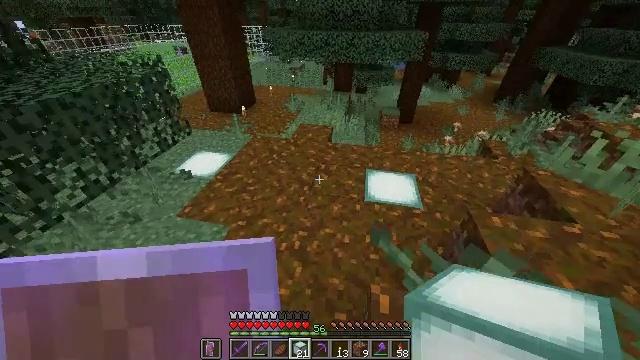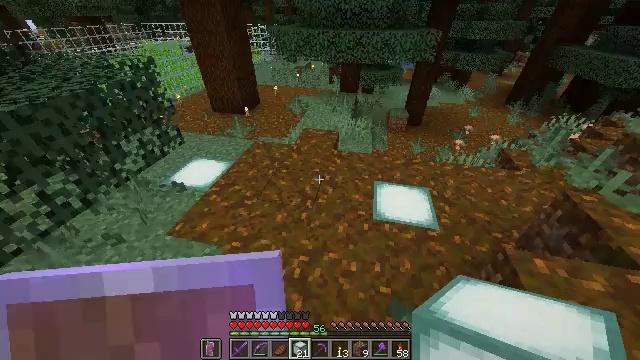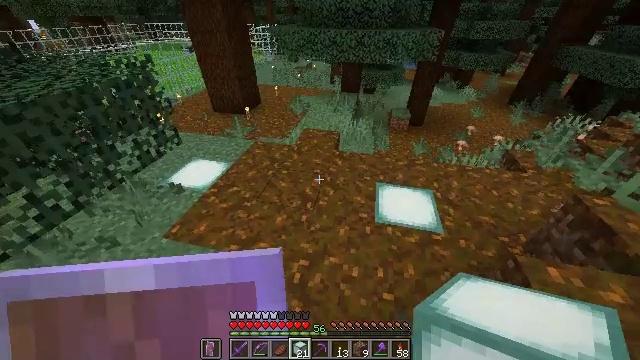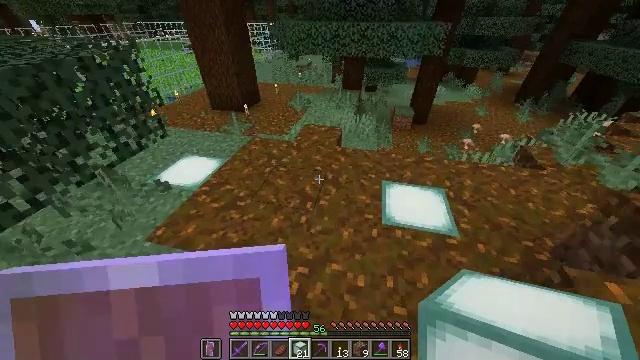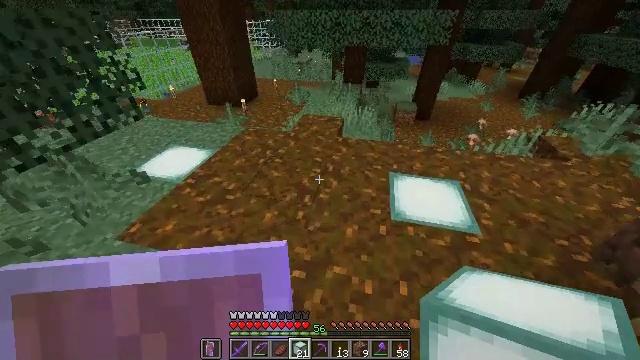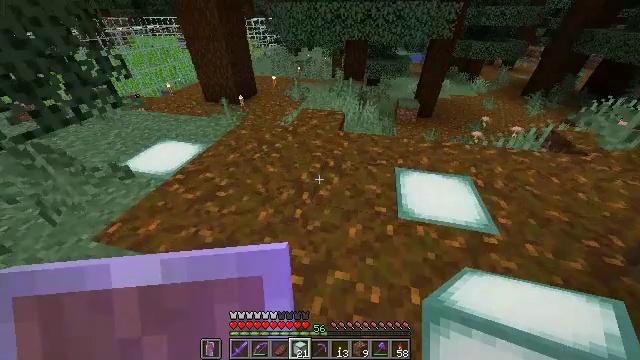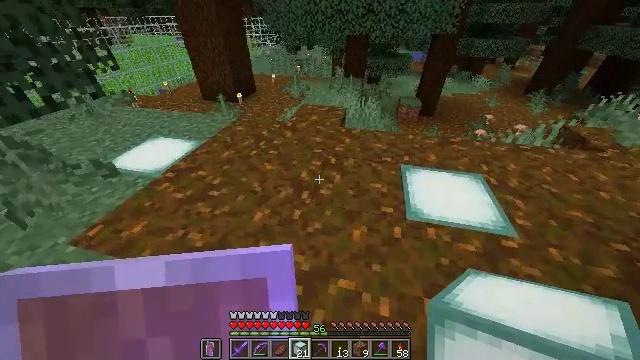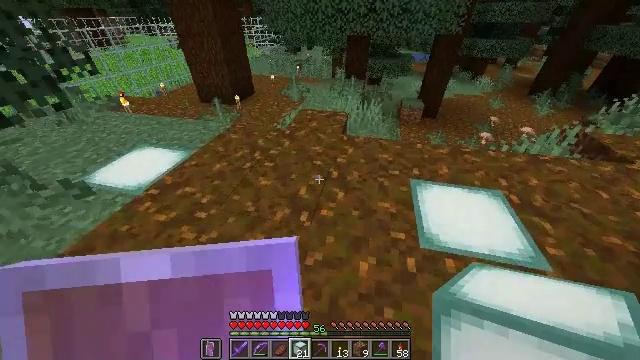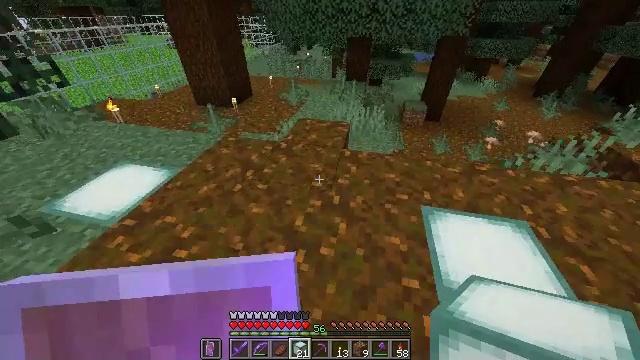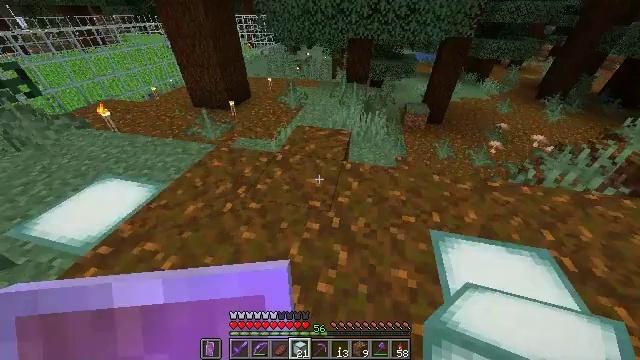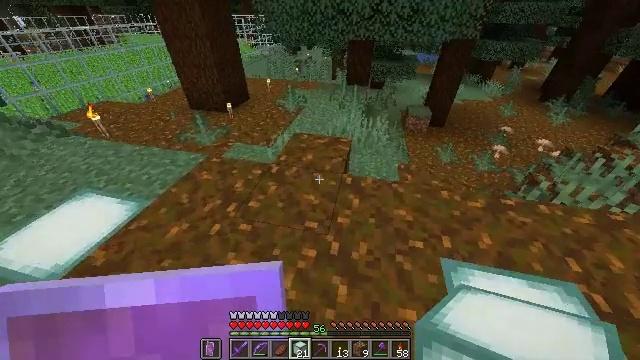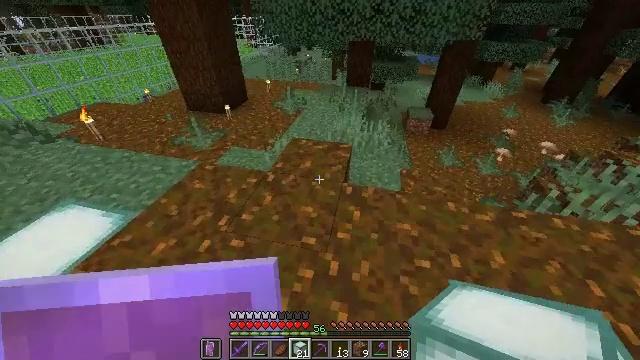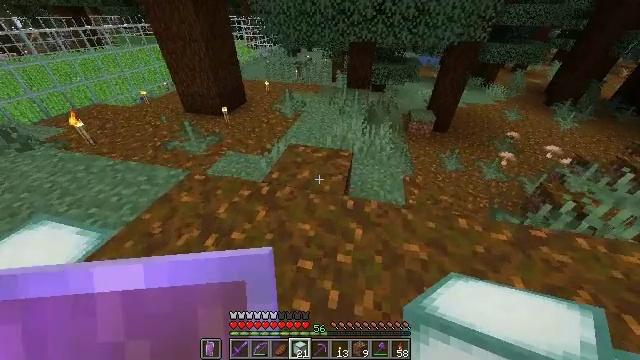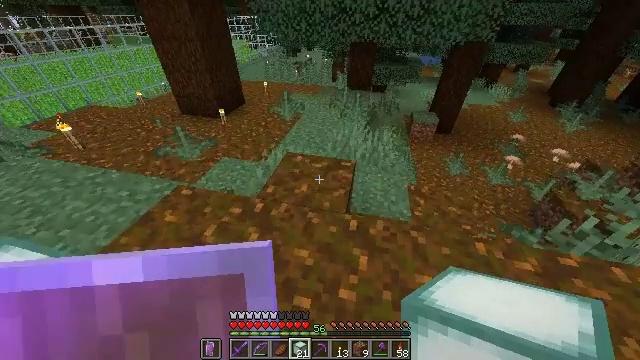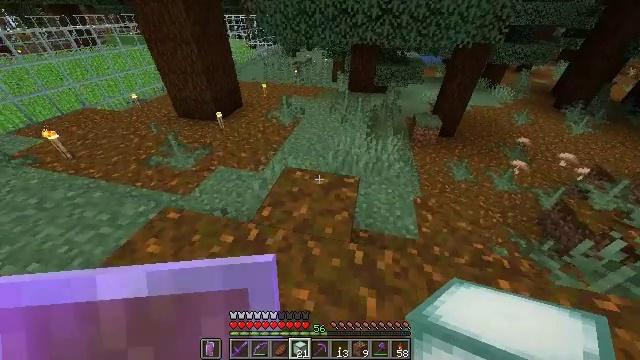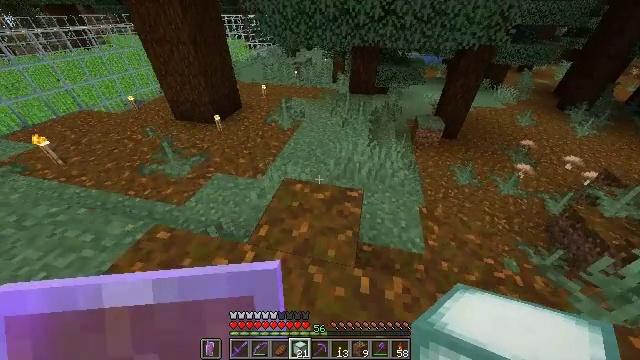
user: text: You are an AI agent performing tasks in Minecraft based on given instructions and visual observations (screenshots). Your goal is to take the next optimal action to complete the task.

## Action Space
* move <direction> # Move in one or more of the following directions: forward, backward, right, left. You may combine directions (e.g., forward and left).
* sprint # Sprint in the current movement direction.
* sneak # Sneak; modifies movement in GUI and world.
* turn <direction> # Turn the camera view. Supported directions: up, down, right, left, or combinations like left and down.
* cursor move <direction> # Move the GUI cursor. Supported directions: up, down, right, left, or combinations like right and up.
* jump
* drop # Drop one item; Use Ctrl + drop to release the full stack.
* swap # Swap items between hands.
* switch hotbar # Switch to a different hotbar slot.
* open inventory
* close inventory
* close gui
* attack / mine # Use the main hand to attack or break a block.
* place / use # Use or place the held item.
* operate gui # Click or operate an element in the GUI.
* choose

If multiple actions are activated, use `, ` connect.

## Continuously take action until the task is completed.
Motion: motion action
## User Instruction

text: Harvest the sea lantern from its structure.
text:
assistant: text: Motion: move forward, turn left
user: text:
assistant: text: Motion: move forward
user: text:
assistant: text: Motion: move forward
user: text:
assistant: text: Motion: move forward
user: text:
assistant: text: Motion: move forward
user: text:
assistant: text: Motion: move forward
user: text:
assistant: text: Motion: move forward
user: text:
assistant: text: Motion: move forward
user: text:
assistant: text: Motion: move forward
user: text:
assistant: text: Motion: move forward
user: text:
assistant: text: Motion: move forward
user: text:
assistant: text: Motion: move forward
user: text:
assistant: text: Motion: move forward
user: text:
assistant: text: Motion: move forward
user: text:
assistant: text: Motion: move forward
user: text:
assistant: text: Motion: no_op
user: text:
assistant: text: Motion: no_op
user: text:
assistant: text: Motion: no_op
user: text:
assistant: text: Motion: turn right and down
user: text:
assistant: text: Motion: turn right and down
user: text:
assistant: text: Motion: move forward, turn right and down
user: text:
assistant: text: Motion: move forward, turn right
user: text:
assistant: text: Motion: move forward, turn right
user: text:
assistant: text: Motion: move forward, turn right
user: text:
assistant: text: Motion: move forward and move left, turn right and down
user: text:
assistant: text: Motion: move forward and move left, turn right and down
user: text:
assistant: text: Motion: move left
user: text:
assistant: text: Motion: turn right
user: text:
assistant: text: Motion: turn right and down
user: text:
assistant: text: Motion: turn right and down